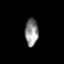
Tissue: prostate
Cell type: Myeloid cells
Senescence score: 0.7301
Nuclear area (px): 358
Mean DAPI intensity: 139.478